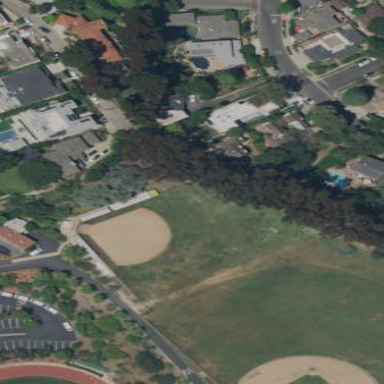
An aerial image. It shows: Softball pitch for leisure sports.